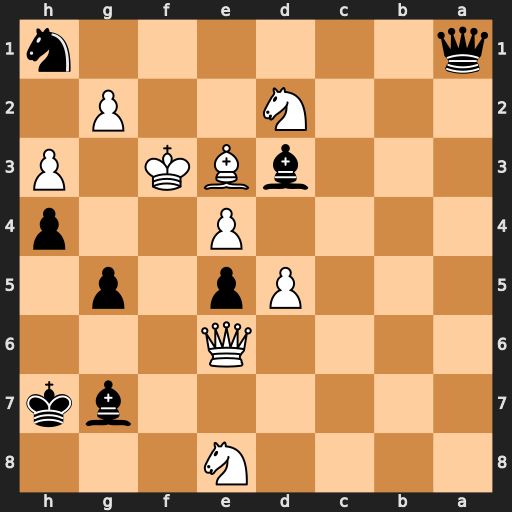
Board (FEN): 4N3/6bk/4Q3/3Pp1p1/4P2p/3bBK1P/3N2P1/q6n
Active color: b
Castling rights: -
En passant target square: -
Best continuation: Qd1#